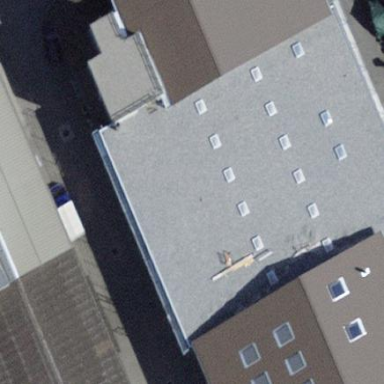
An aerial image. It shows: Commercial building.